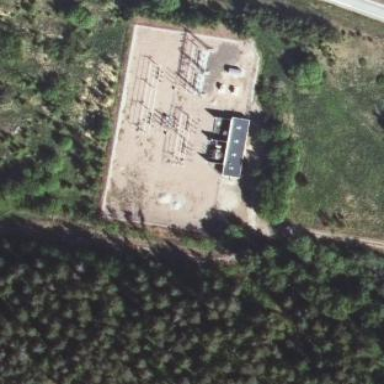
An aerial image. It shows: Power substation.